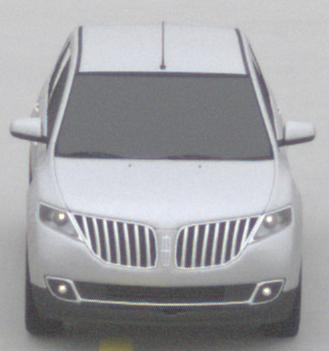
Make: Lincoln
Model: MKX
Detailed model: Gen. 1 CD3
Model produced from: 2010
Model produced until: 2015
Doors: 5
Color: white
Road condition: dry road
Daytime: midday
Contrast: low contrast